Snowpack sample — Loveland Pass, Silver Plume, Colorado, USA (1/12/25, 11:40 AM MST)
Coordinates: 39.66, -105.88
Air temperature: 7 °F
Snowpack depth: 140 cm
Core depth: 10 cm
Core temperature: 41 °F
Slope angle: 11°, slope face: 30°
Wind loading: high
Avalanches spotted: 2
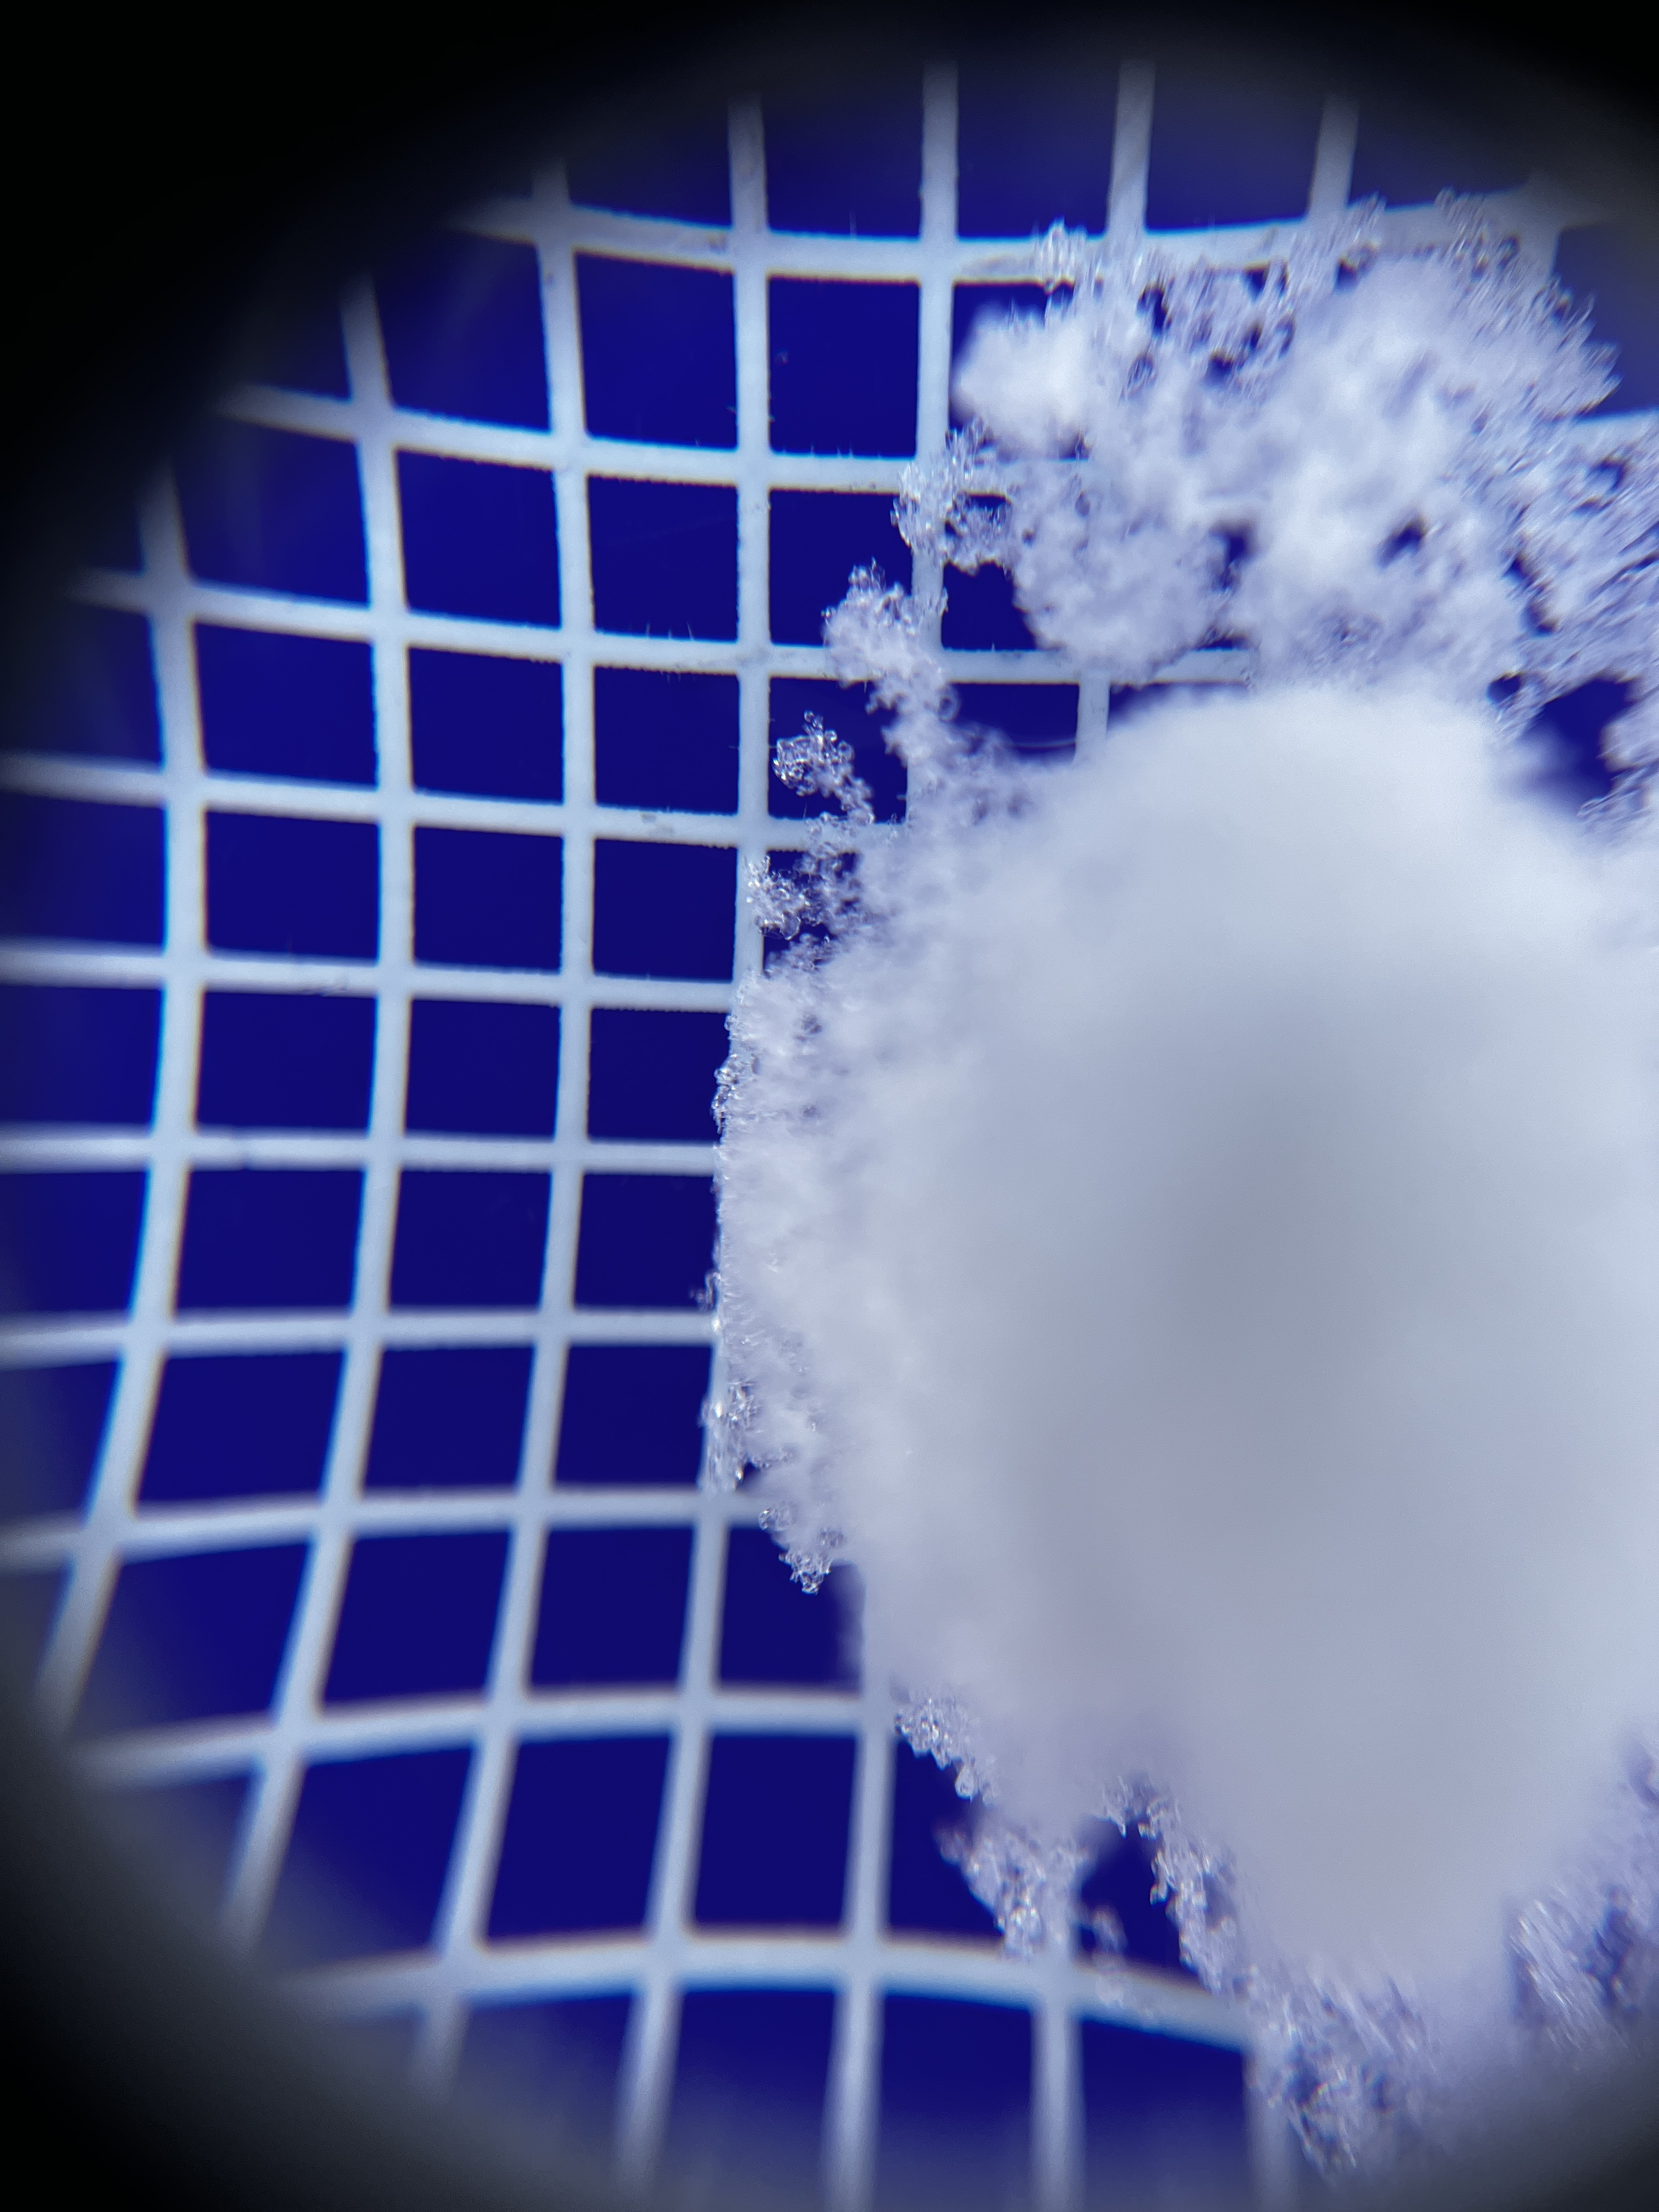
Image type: magnified_profile
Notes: Pilot using slightly modified coring method that took too large segment for snow profile picturing, advised not to use in higher level models. Two avalanche on south face nearby, partially cloudy with light snow in the last 24 hours. Lots of wind loading on eastern features.